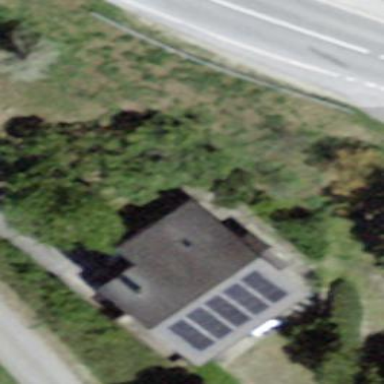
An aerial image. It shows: Detached building with gabled roof.